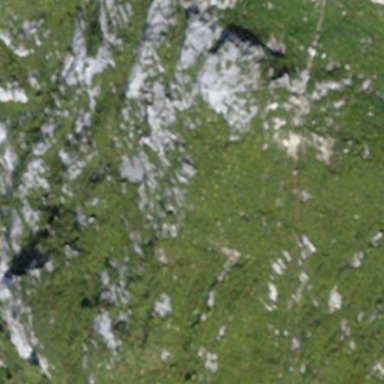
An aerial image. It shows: Landscape of bare rock.